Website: home-depot
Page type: payment
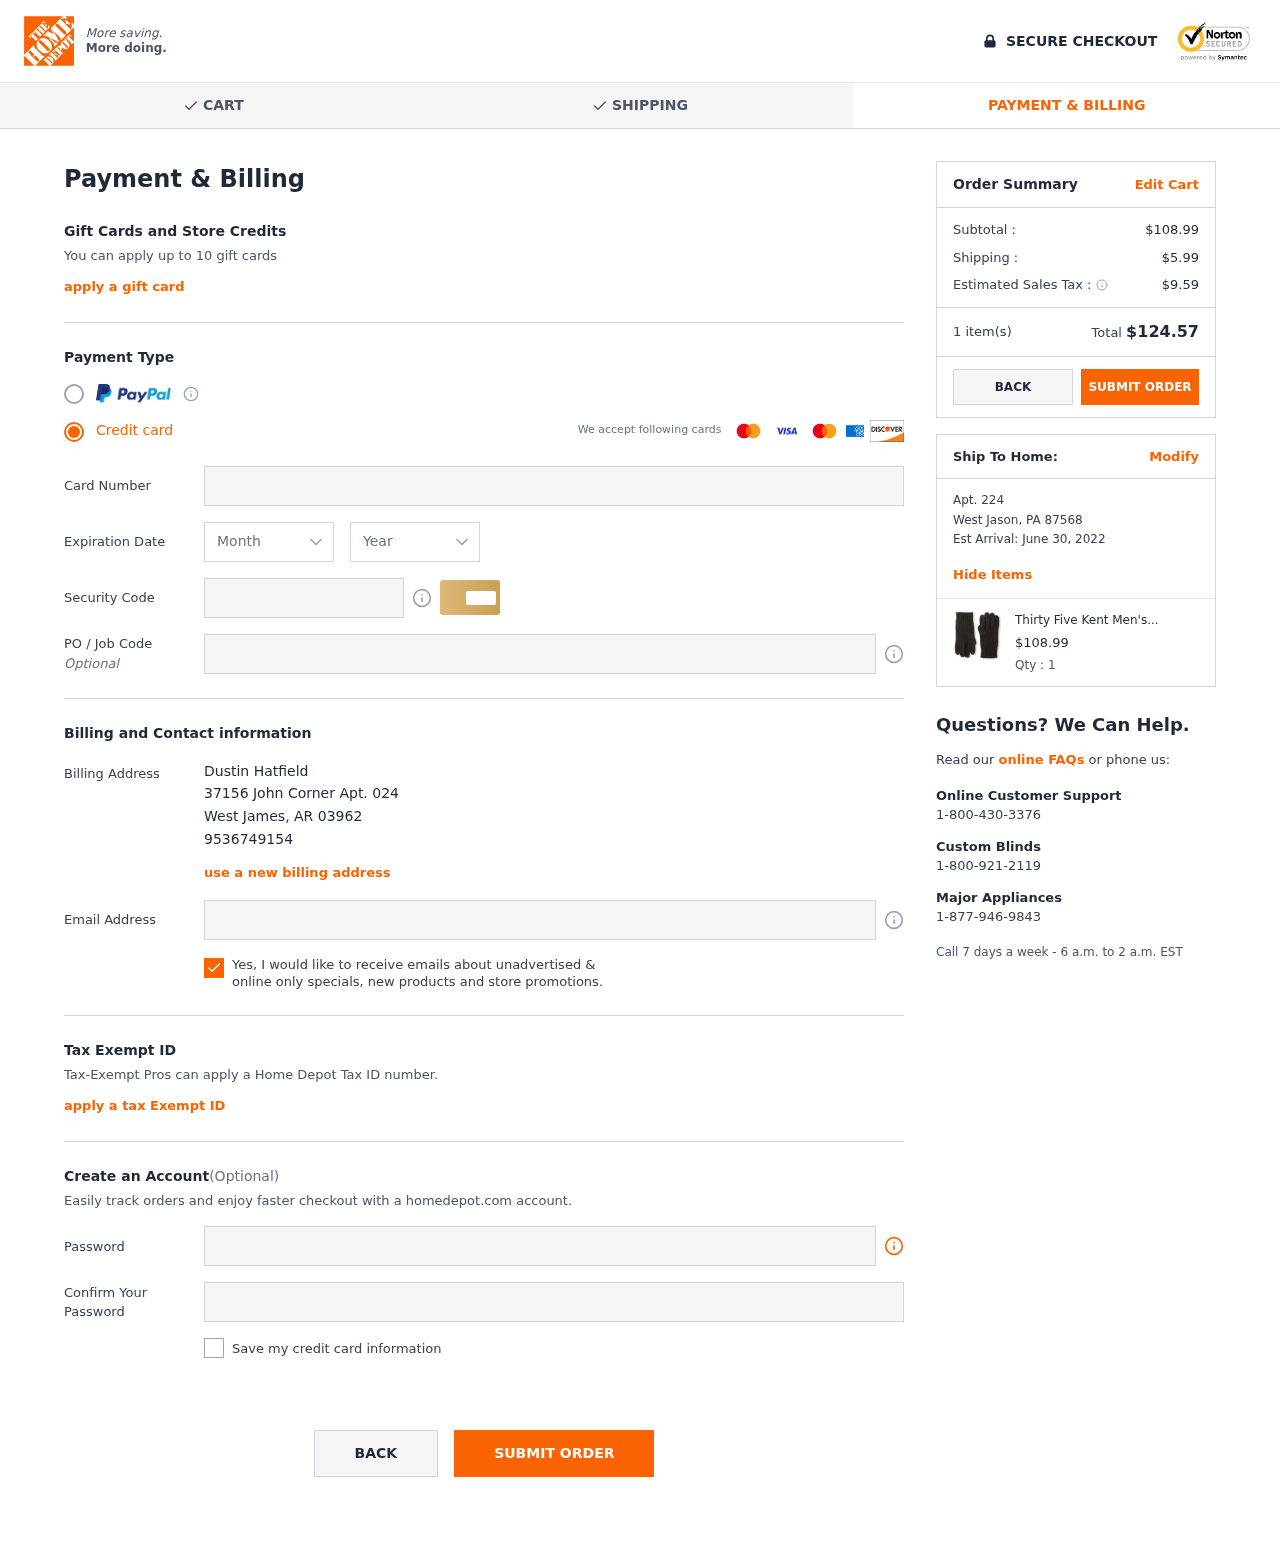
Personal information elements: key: PII_CARD_CVV
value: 116
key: PII_CARD_EXPIRY_MONTH
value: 12
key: PII_CARD_EXPIRY_YEAR
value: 26
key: PII_CARD_NUMBER
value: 4912 9314 4262 3141
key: PII_CITY
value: West James
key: PII_CITY2
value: West Jason
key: PII_EMAIL
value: dustinhatfield@hotmail.com
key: PII_FULLNAME
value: Dustin Hatfield
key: PII_JOB_CODE
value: J048726
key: PII_PHONE
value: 9536749154
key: PII_POSTCODE
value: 03962
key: PII_POSTCODE2
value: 87568
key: PII_STATE_ABBR
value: AR
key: PII_STATE_ABBR2
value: PA
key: PII_STREET
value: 37156 John Corner Apt. 024
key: PII_STREET2
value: Apt. 224
Product elements: key: PRODUCT1_NAME
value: Thirty Five Kent Men's Cashmere Solid Knit Touch Tech Gloves, Black
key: PRODUCT1_PRICE
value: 108.99
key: PRODUCT1_QUANTITY
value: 1
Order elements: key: ORDER_SUBTOTAL
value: $108.99
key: ORDER_SHIPPING_COST
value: $5.99
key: ORDER_TAX
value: $9.59
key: ORDER_NUM_ITEMS
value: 1 item(s)
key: ORDER_TOTAL
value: $124.57
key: ORDER_DELIVERY_DATE
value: June 30, 2022